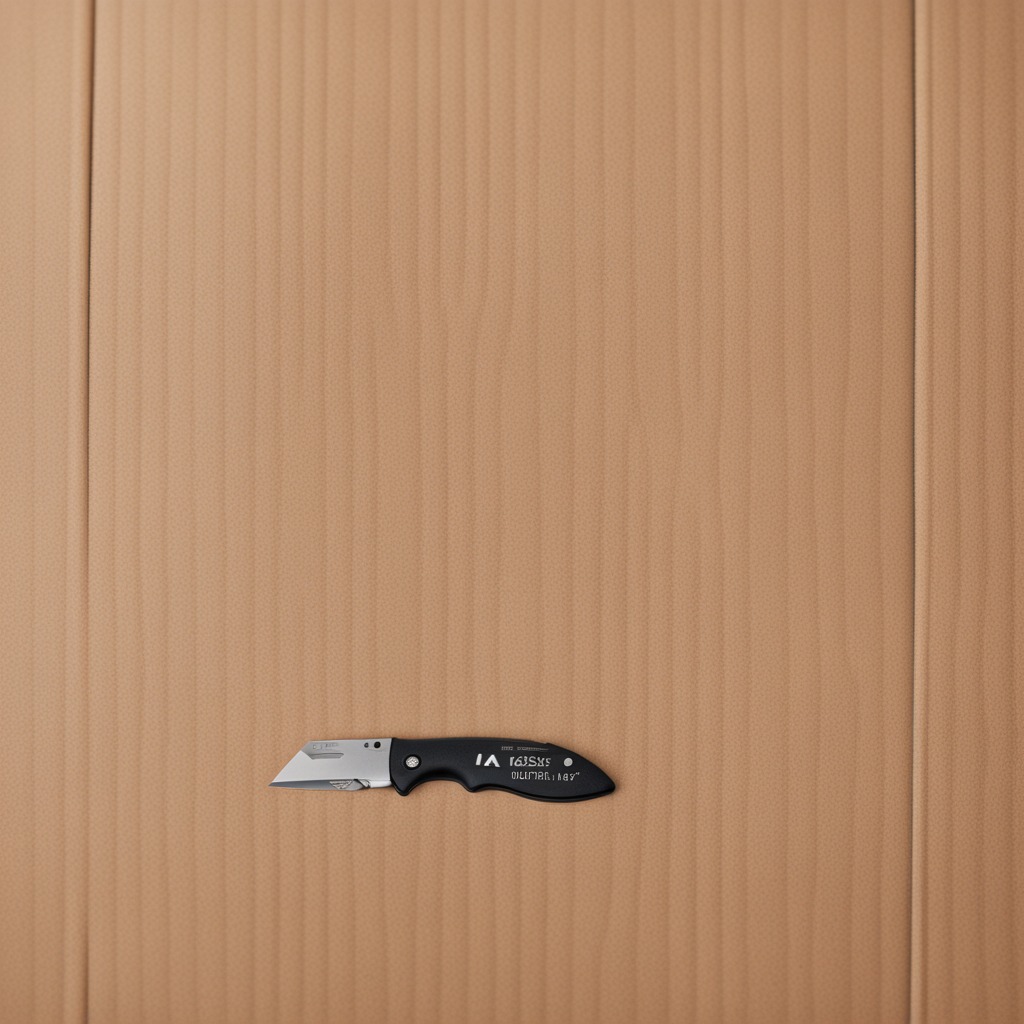
A utility knife lying on a clean dry cardboard box surface in an outdoor workshop during daytime bright natural light soft shadows slightly creased but